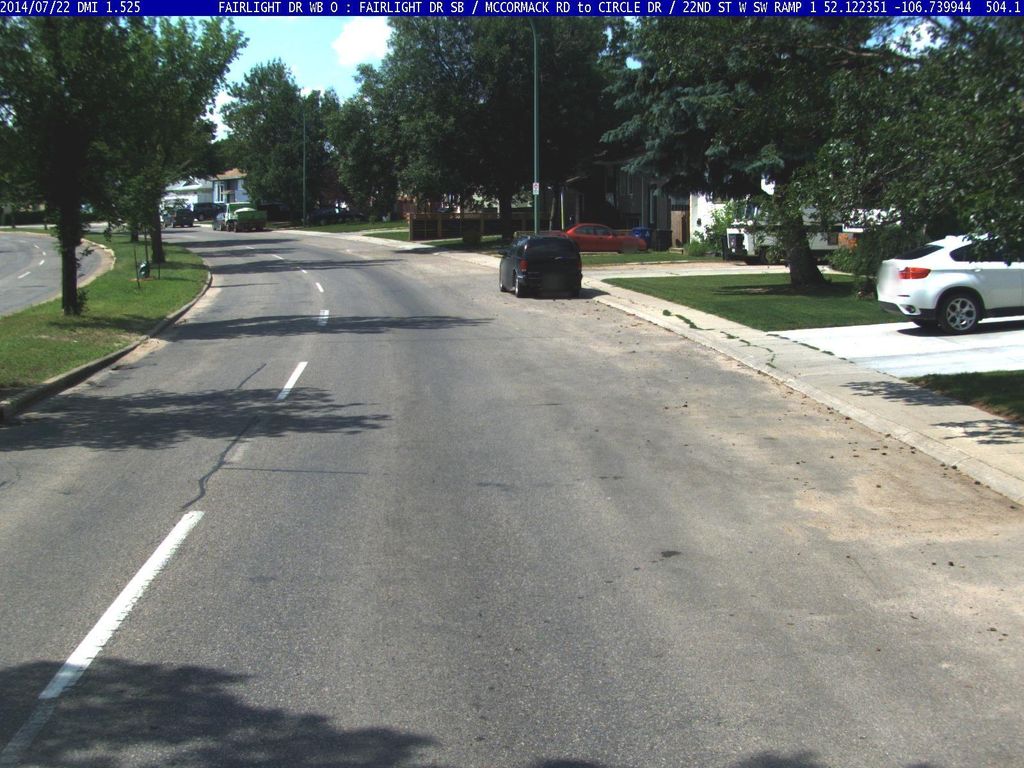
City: saskatoon